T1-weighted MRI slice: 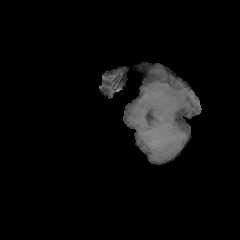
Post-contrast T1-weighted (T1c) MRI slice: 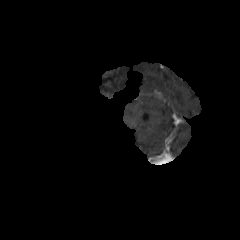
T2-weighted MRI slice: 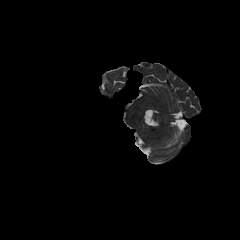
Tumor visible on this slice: no